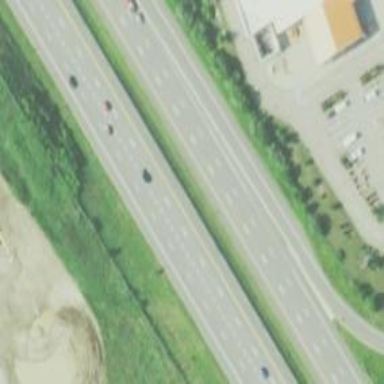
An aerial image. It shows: Asphalt motorway.